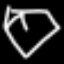
Label: diamond